Interaction volume radius: 10 \u00c5
Interaction volume height: 25 \u00c5
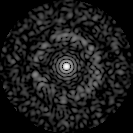
Disorder parameter: 0.8562